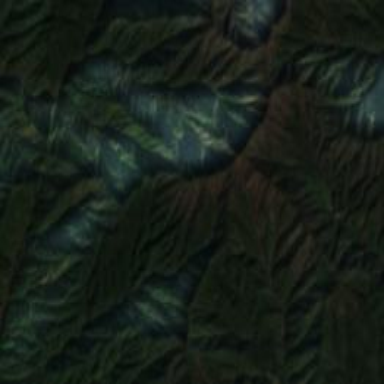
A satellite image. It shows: Natural ridge.